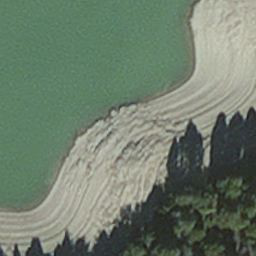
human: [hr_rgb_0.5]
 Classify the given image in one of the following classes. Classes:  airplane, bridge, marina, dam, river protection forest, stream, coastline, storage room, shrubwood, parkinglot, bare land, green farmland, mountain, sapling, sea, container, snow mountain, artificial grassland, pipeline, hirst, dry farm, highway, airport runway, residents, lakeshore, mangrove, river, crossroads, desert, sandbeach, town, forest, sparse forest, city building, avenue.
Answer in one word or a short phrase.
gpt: hirst